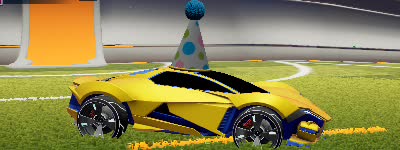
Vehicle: werewolf